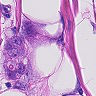
Metastatic tissue present: yes